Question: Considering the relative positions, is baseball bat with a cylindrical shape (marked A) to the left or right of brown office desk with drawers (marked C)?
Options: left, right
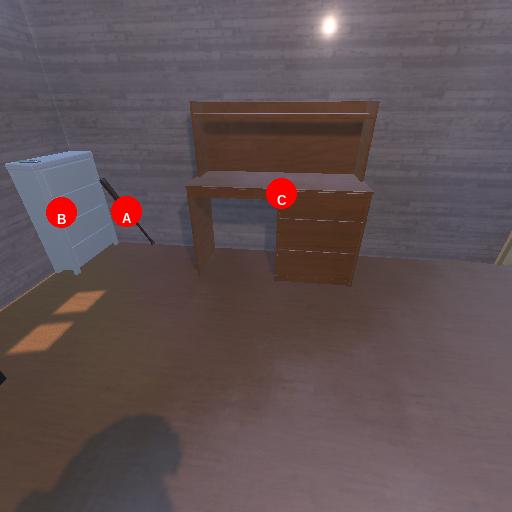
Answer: left